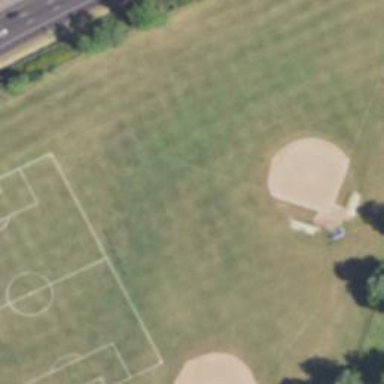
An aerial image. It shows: Grass pitch used for baseball.